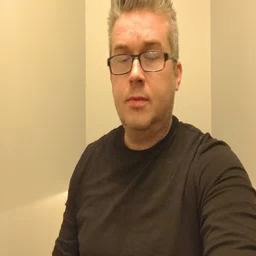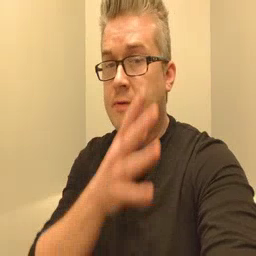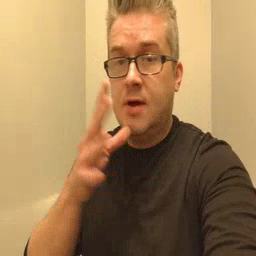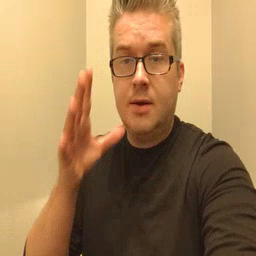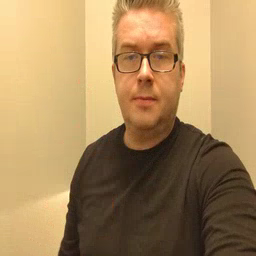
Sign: farm